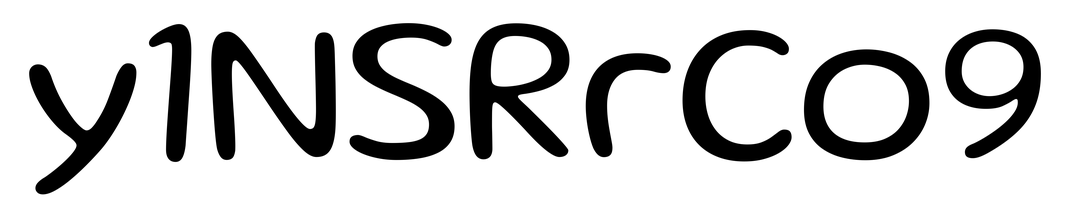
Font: Gluten_Light